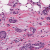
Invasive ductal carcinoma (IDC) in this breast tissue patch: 1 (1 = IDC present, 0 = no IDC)